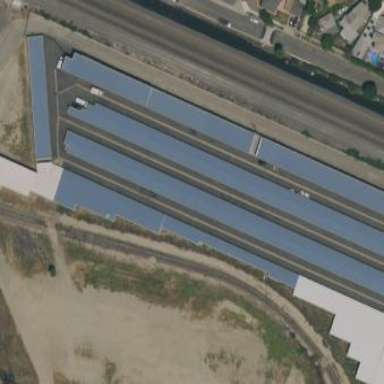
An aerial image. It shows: Warehouse building.